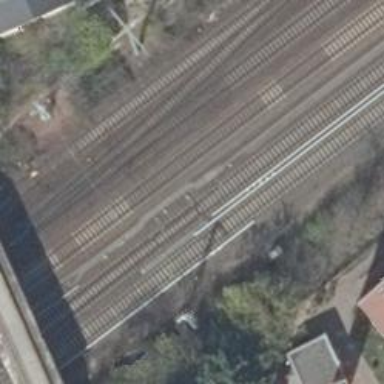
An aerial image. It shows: Railway signal.